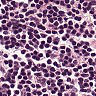
Metastatic tissue present: no